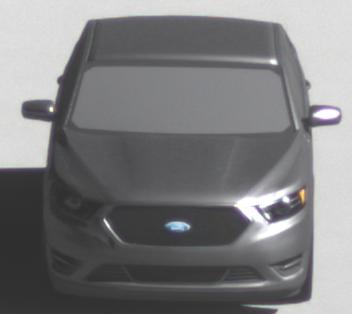
Make: Ford
Model: Taurus
Detailed model: SHO
Model produced from: 2012
Model produced until: 2019
Doors: 4
Color: gray
Road condition: dry road
Daytime: midday
Contrast: high contrast